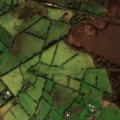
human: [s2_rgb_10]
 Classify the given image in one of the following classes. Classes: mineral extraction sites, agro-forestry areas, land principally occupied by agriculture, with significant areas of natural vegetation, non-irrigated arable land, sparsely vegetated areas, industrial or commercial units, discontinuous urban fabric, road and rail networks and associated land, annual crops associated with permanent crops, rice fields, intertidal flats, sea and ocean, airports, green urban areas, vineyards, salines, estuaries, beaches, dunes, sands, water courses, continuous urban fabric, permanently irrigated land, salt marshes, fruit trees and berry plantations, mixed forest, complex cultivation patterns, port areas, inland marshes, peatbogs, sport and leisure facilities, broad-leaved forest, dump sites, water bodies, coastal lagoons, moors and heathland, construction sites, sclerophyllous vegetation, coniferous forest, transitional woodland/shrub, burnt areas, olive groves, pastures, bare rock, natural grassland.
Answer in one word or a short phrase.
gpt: pastures, land principally occupied by agriculture, with significant areas of natural vegetation, peatbogs